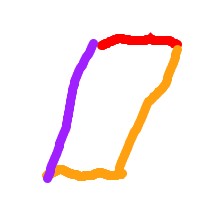
Shape: parallelogram